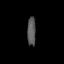
Tissue: prostate
Cell type: Epithelial cells
Senescence score: 0.3341
Nuclear area (px): 239
Mean DAPI intensity: 87.268